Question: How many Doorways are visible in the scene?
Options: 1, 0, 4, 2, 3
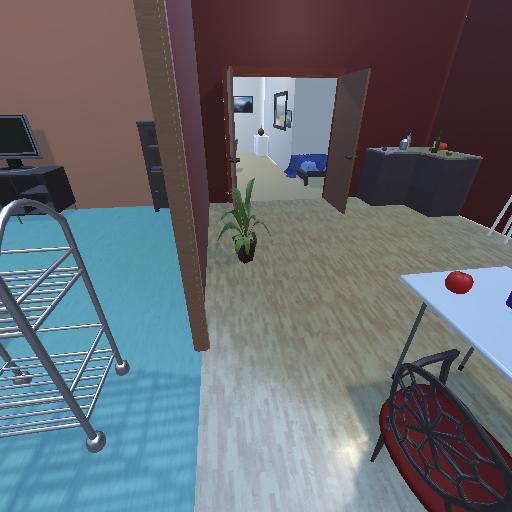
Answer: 1